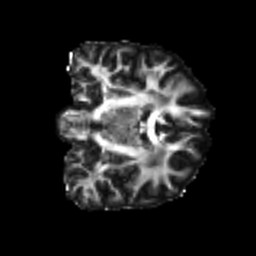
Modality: FA
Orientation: coronal
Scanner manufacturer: siemens
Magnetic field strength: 3 T
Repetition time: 4 s
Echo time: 0.0594 s